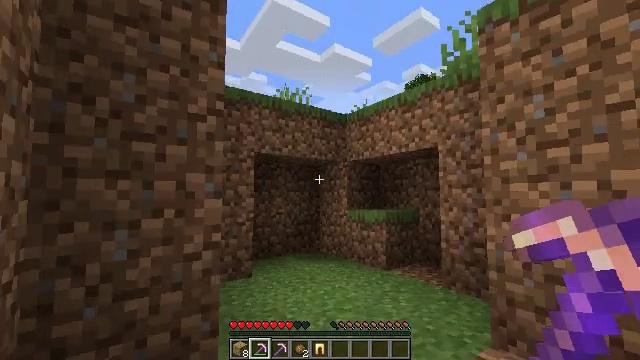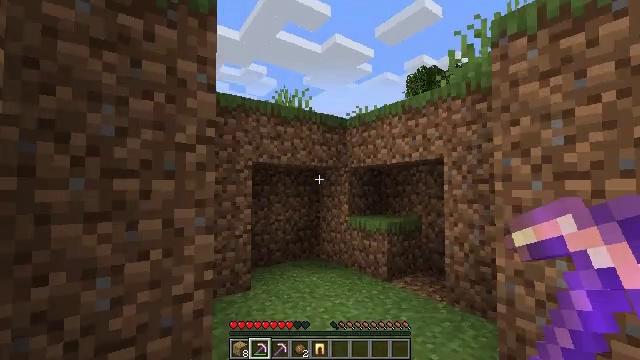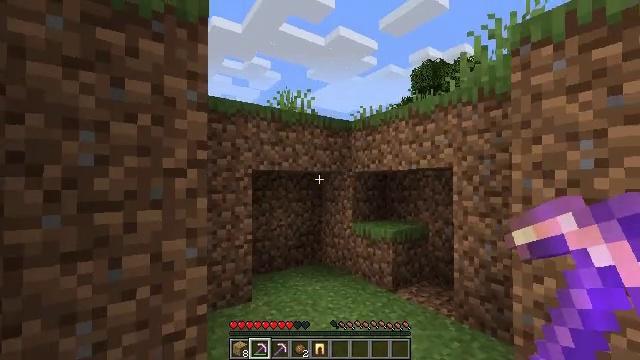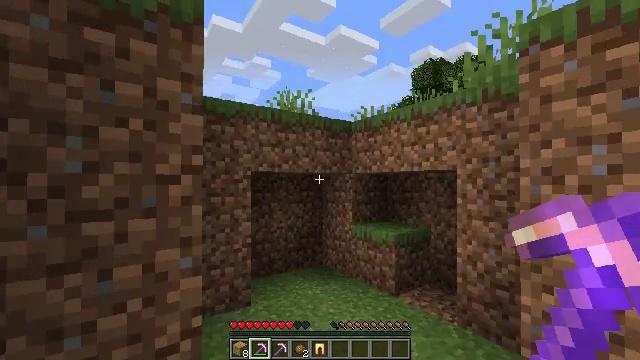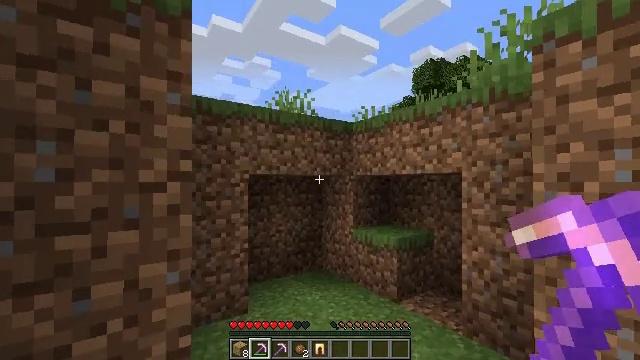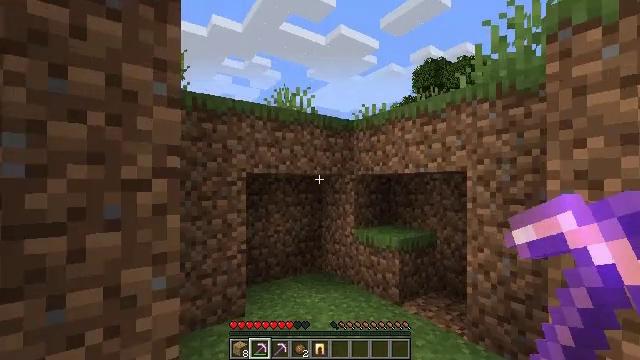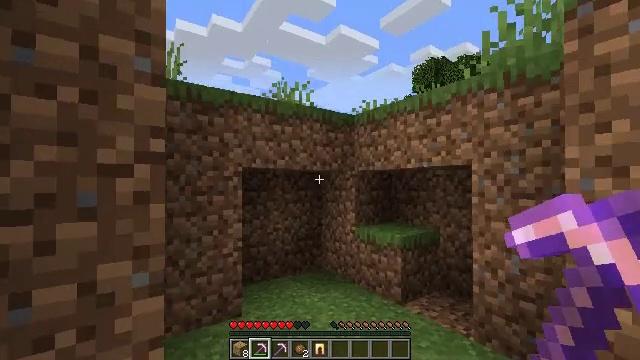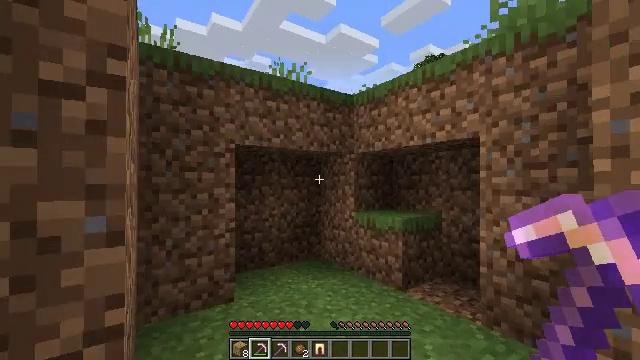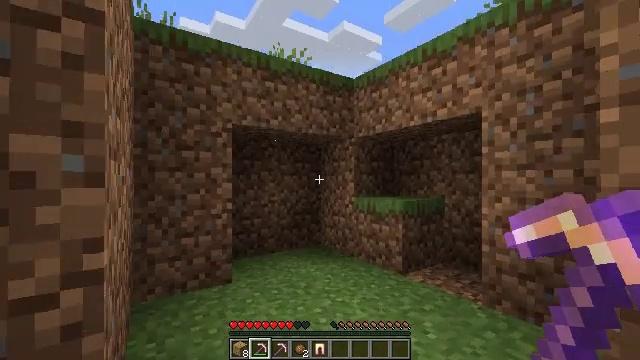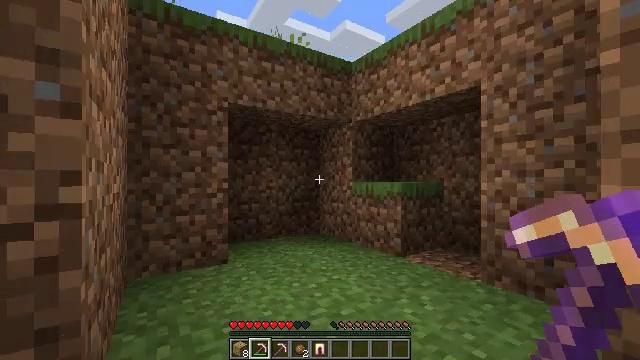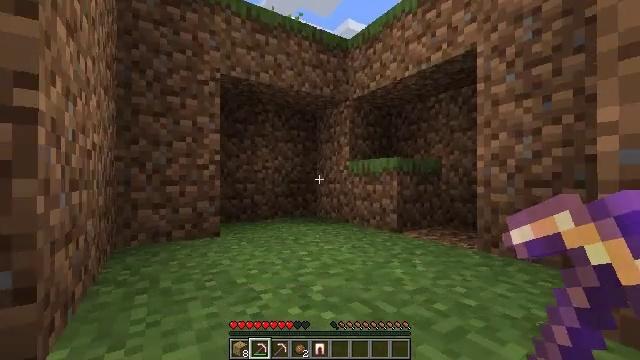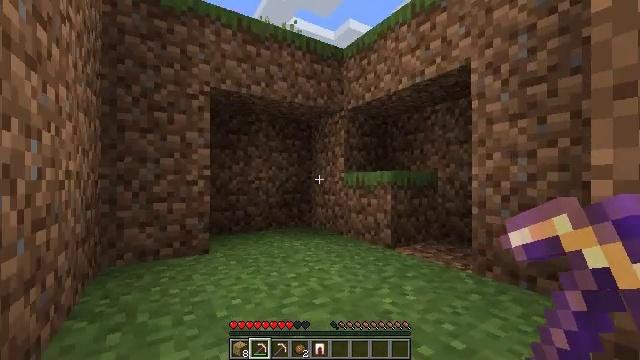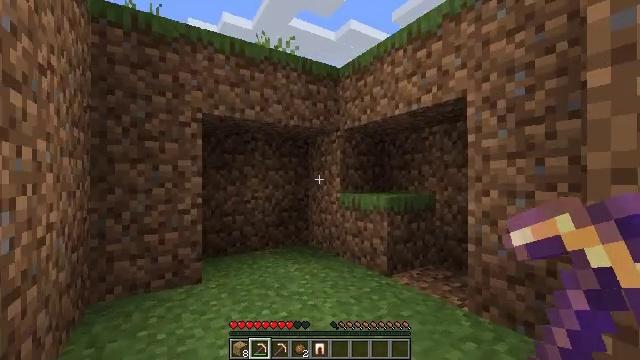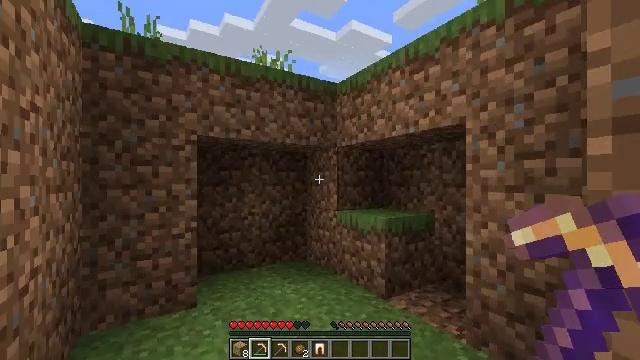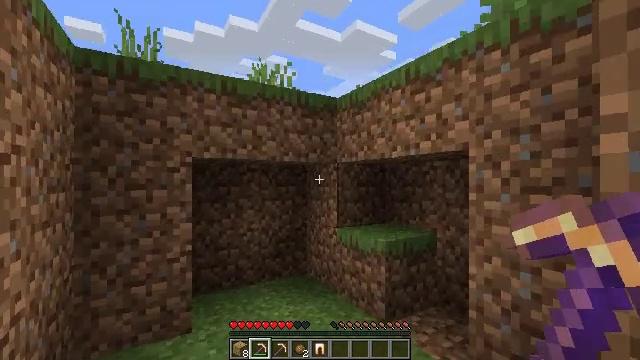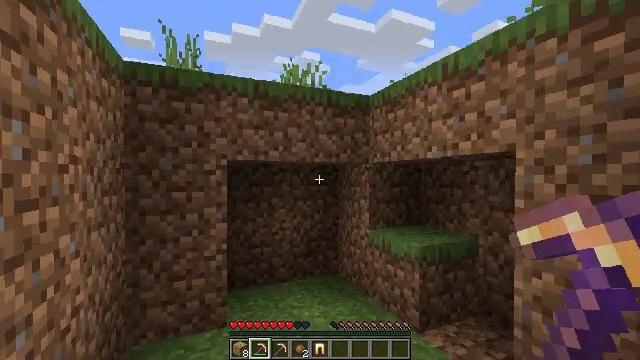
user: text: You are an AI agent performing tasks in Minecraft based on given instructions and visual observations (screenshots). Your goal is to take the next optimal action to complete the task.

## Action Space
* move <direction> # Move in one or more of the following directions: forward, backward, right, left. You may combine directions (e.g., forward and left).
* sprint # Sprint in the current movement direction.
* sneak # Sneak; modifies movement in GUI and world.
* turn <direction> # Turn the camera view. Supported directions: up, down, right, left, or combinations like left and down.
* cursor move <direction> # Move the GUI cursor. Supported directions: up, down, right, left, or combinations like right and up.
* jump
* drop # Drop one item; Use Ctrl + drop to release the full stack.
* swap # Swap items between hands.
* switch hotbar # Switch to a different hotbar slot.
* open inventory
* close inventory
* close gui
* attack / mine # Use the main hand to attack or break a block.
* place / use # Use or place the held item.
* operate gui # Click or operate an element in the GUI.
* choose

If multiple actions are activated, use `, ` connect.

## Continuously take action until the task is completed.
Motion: motion action
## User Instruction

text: Mine grass block from the ground.
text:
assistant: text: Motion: move forward, turn down, jump
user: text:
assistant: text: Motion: move forward, turn down, jump
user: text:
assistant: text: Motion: move forward, jump
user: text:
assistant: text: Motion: move forward, jump
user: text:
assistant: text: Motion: move forward
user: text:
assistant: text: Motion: move forward
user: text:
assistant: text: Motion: move forward
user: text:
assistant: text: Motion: move forward
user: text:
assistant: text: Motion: move forward, jump
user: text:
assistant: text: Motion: move forward, jump
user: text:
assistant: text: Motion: move forward, jump
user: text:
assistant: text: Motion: move forward, jump
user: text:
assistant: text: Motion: move forward, jump
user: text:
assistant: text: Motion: move forward, turn left, jump
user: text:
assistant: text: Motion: move forward, turn left and down, jump
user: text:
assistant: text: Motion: move forward, turn left and down, jump
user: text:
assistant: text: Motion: move forward, turn left, jump
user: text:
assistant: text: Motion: move forward, turn left and down, jump
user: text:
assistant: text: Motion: turn left and down
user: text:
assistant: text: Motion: turn left and down
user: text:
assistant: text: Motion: turn left and down
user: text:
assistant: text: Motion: turn left
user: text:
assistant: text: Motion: no_op
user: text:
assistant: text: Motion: turn left
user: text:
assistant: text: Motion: no_op
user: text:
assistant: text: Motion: turn left
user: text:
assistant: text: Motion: turn left
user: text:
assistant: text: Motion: no_op
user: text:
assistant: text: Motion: no_op
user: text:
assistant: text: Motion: no_op